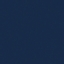
Label: SeaLake